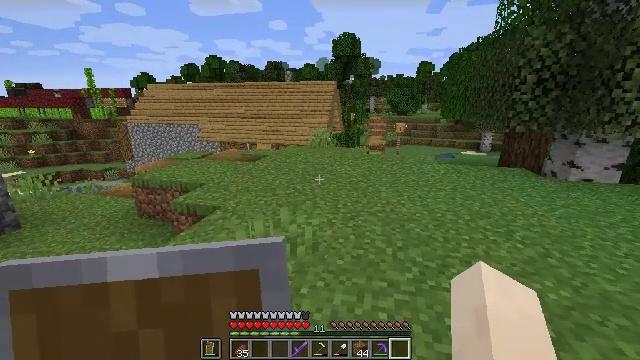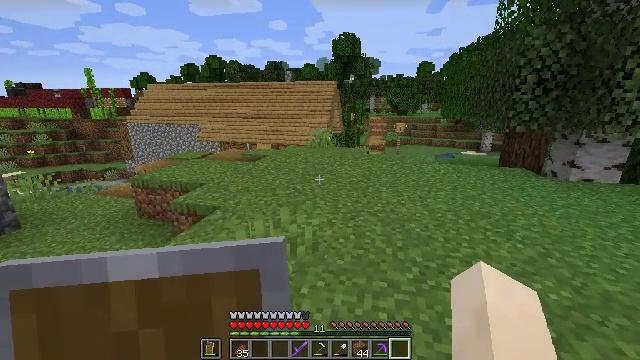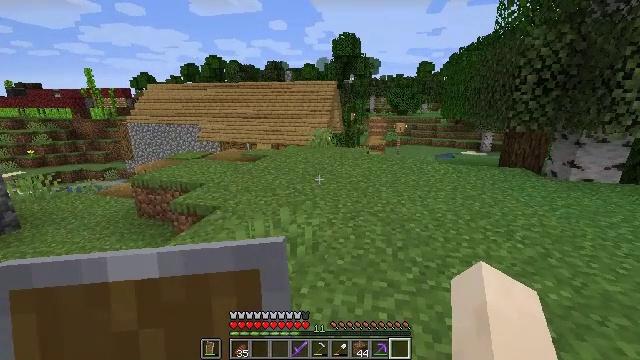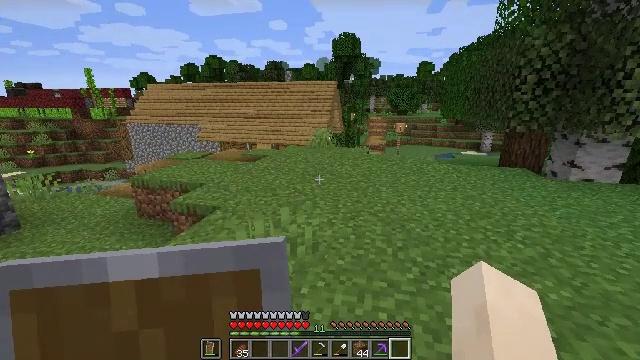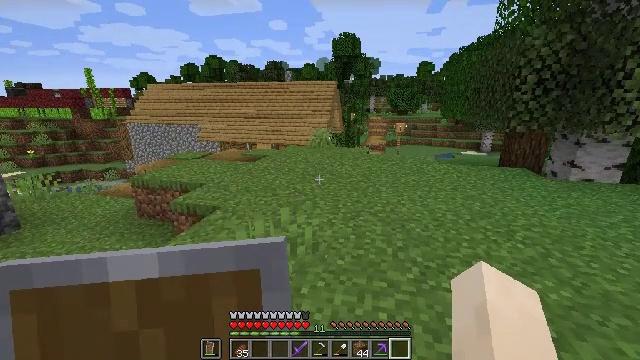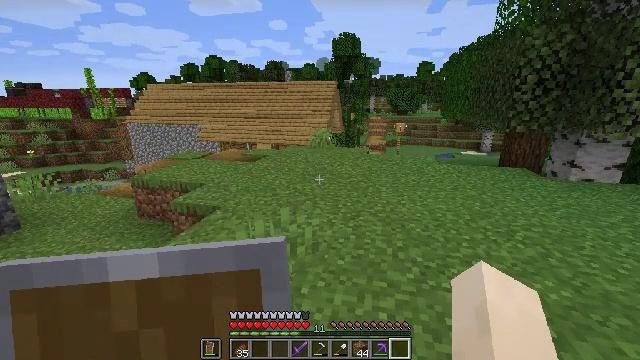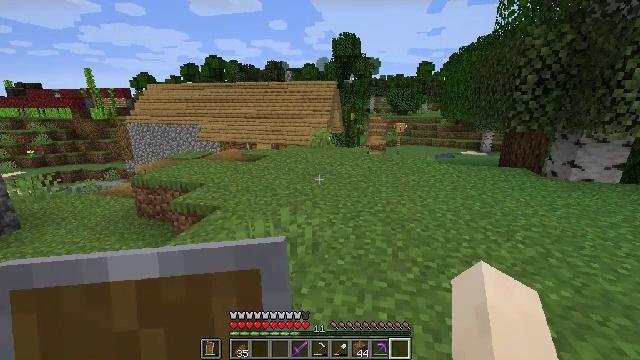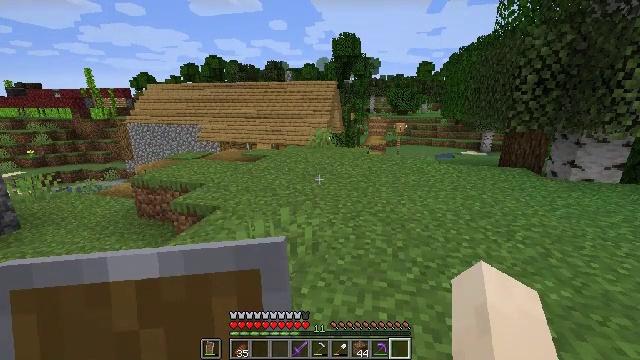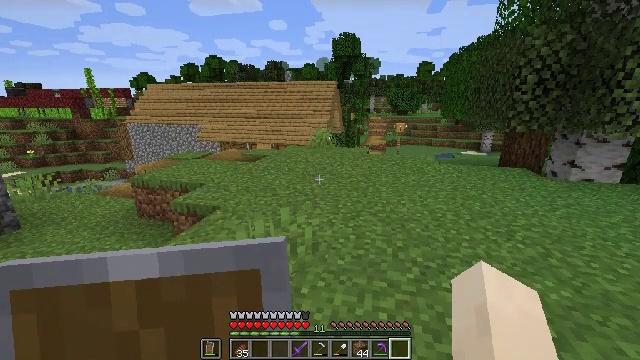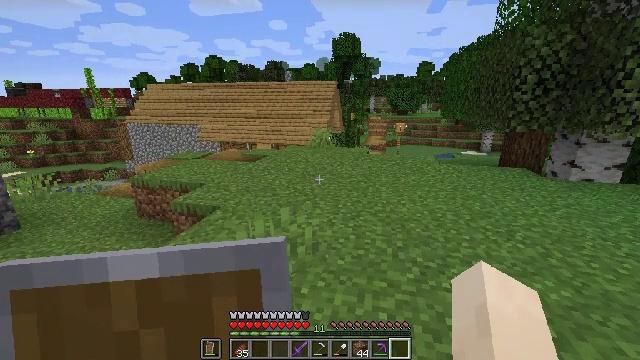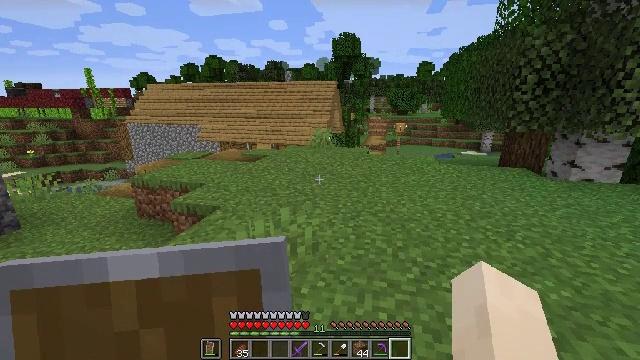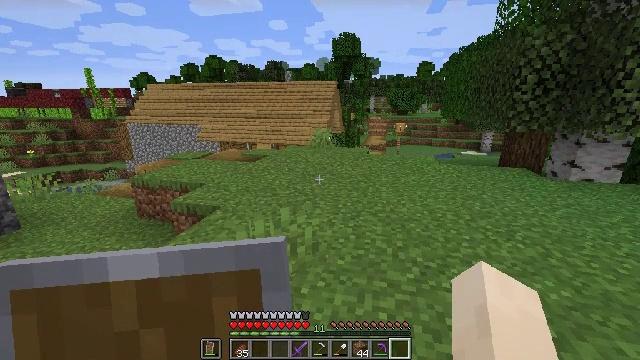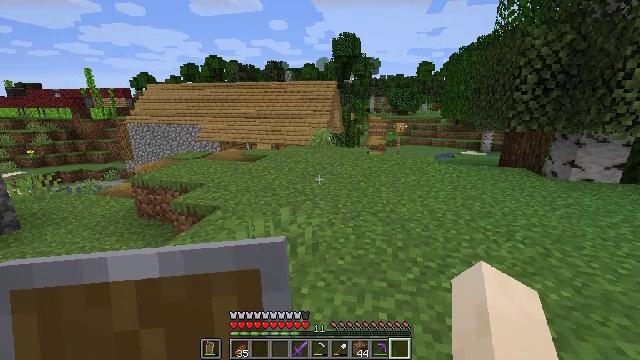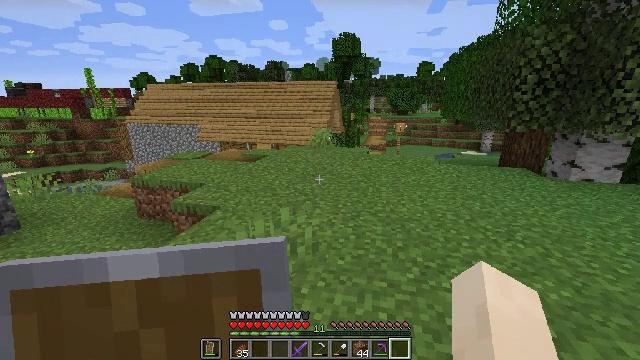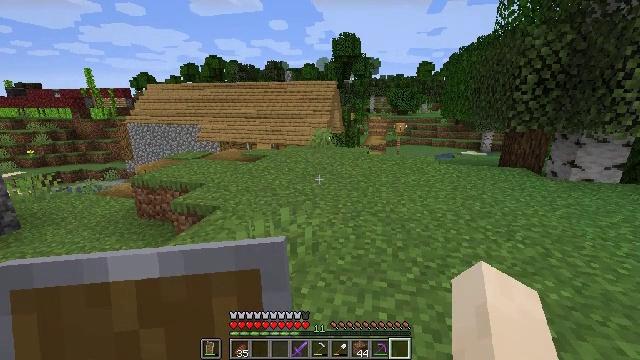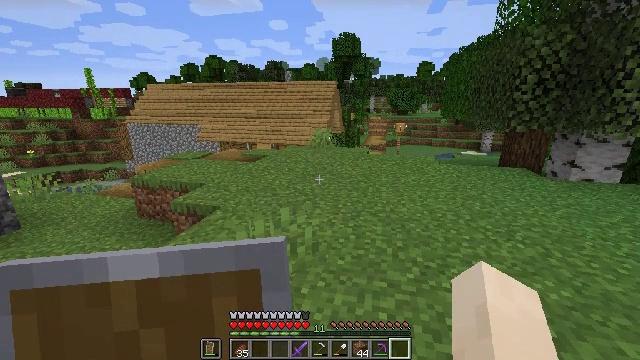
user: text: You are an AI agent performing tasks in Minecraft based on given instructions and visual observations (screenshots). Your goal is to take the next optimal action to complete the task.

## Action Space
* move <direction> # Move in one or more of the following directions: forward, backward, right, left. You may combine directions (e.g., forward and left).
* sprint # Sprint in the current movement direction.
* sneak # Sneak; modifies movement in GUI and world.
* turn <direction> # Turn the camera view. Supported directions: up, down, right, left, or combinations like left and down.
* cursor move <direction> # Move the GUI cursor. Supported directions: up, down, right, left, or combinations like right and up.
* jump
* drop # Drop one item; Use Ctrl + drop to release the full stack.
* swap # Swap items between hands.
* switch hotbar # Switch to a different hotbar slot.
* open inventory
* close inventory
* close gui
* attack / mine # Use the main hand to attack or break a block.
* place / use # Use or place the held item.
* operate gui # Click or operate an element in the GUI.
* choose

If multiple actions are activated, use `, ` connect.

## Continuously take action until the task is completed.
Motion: motion action
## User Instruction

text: Craft a hopper.
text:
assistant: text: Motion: no_op
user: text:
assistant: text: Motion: no_op
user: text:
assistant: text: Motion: no_op
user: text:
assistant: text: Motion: no_op
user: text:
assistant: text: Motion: no_op
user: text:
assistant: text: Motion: no_op
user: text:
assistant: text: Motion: no_op
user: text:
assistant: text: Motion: no_op
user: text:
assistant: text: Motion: no_op
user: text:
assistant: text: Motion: no_op
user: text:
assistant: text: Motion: no_op
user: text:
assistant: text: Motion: no_op
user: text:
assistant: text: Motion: no_op
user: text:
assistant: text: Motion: no_op
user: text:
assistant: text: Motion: no_op
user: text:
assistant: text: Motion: no_op
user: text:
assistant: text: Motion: no_op
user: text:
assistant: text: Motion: no_op
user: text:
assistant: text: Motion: no_op
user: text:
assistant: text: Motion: no_op
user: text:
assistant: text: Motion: no_op
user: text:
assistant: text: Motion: no_op
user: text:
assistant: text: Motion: no_op
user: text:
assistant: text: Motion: no_op
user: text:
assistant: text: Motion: no_op
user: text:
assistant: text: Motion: no_op
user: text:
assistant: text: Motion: no_op
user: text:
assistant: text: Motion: no_op
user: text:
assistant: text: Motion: no_op
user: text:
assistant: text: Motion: no_op